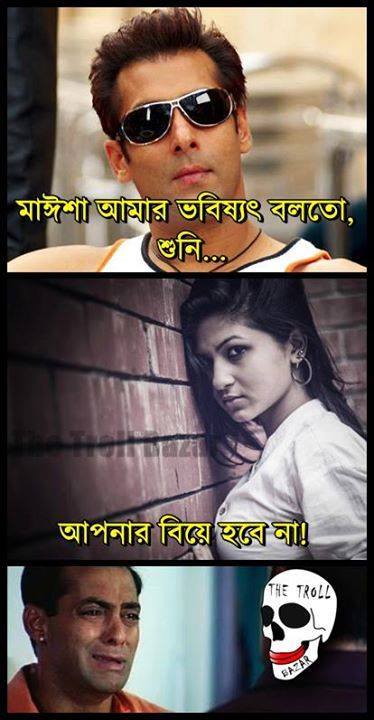
Caption: মাঈশা আমার ভবিষ্যত বলতো, শুনি... আপনার বিয়ে হবে না!
Label: non-hate